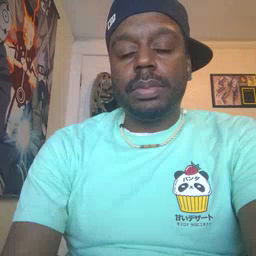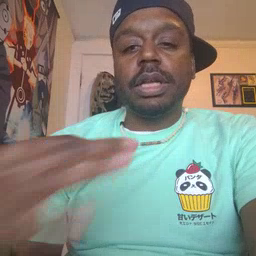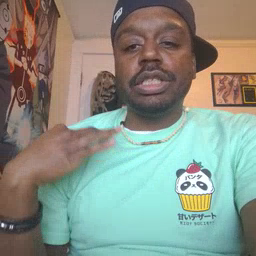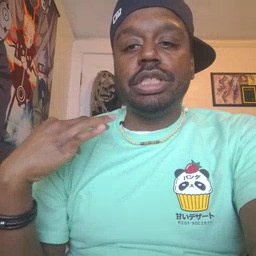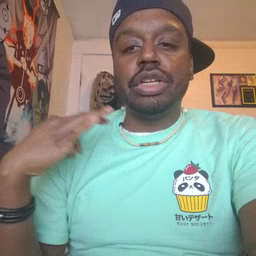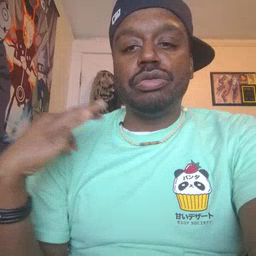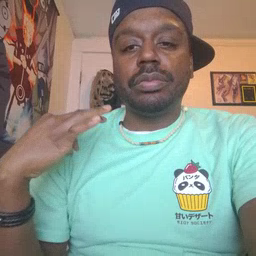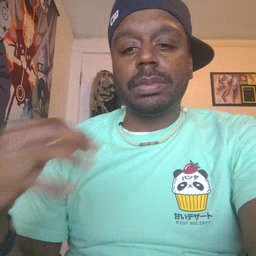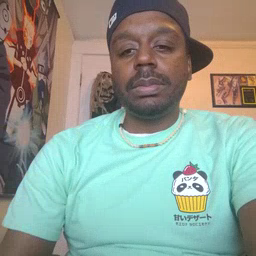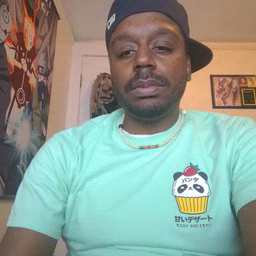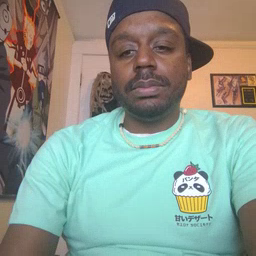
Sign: shirt